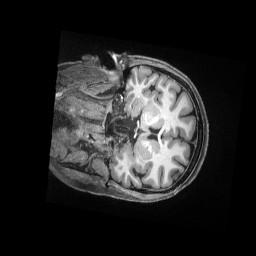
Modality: T1w
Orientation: coronal
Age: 34
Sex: female
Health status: ill
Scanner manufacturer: siemens
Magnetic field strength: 3 T
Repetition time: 2.5 s
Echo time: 0.00181 s